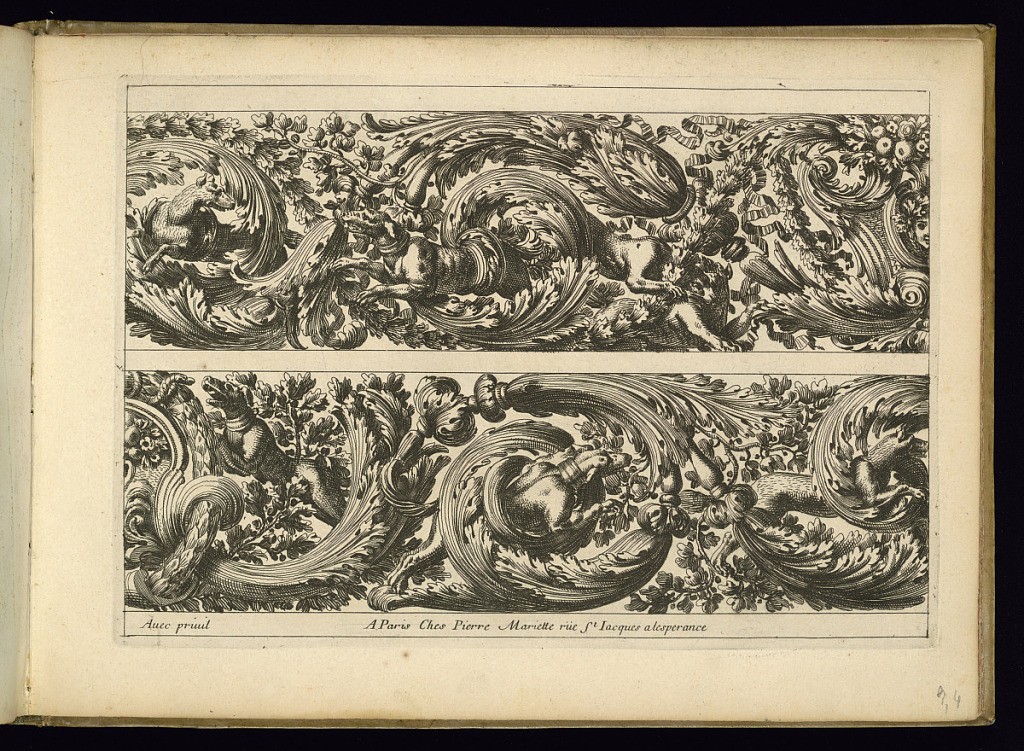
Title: Two Frieze Designs
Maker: Jean Le Pautre, French, 1618–1682
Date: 1663
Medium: Etching on laid paper
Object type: Print
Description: Two ornamental friezes with scrolling leaves (rinceaux), foliate branches, fruit, festoons of leaves, ribbons, and dogs. The publisher's address is lettered below.